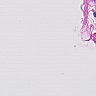
Metastatic tissue present: no